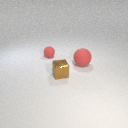
small red rubber sphere behind large red rubber sphere